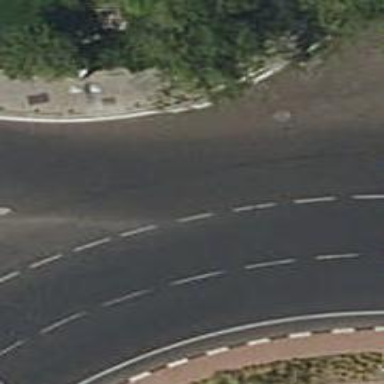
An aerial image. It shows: Asphalt road that is secondary route leading to roundabout.